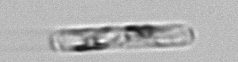
Label: Guinardia_delicatula